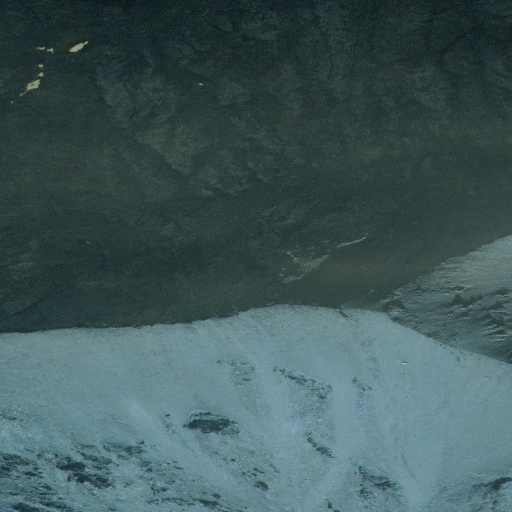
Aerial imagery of mountain in Alaska named Hurdygurdy Mountain containing only unknown